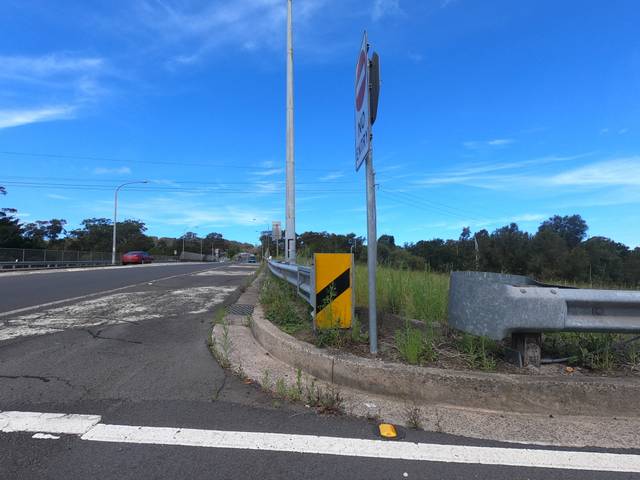
Region: Australia
Coordinates: -34.438, 150.865